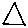
Label: triangle